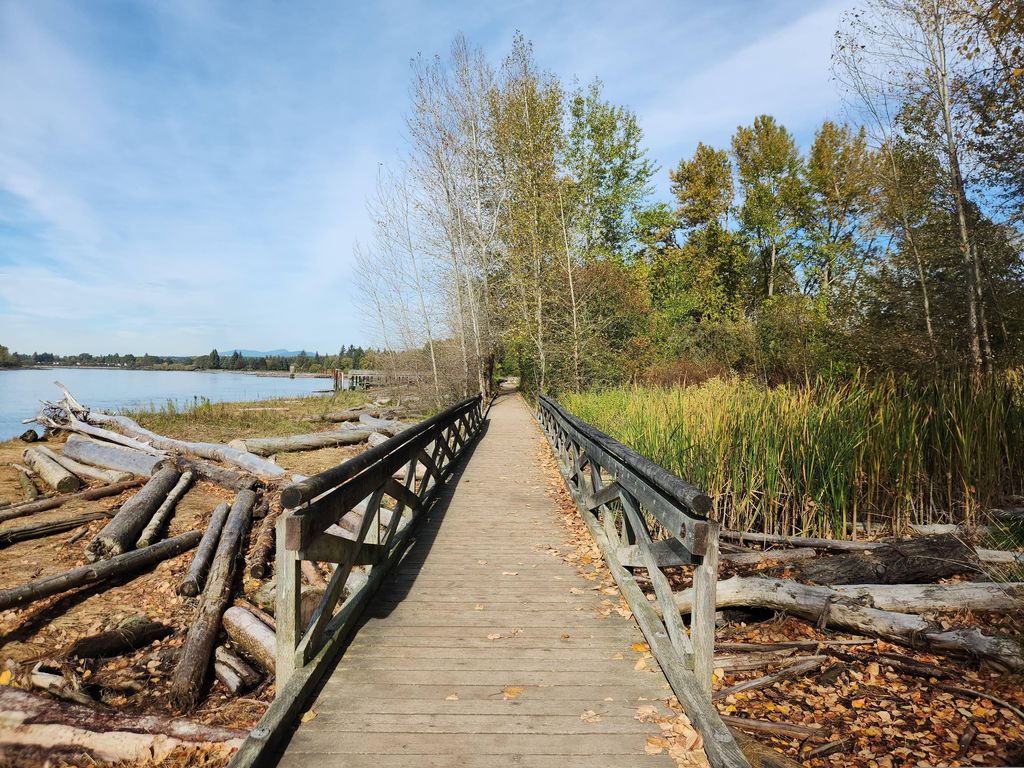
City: vancouver